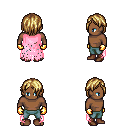
a pixel art fantasy rpg character, male body template, human, dark skin, pink tattered cape, teal pants, blonde bangs hairstyle, gold gloves, brown shoes, four views (front, back, left, right), 2x2 character sprite sheet, small pixel art, hard edges, no anti-aliasing